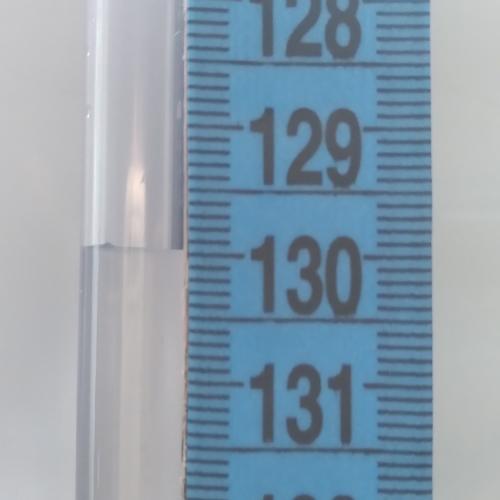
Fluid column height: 130.0 cm